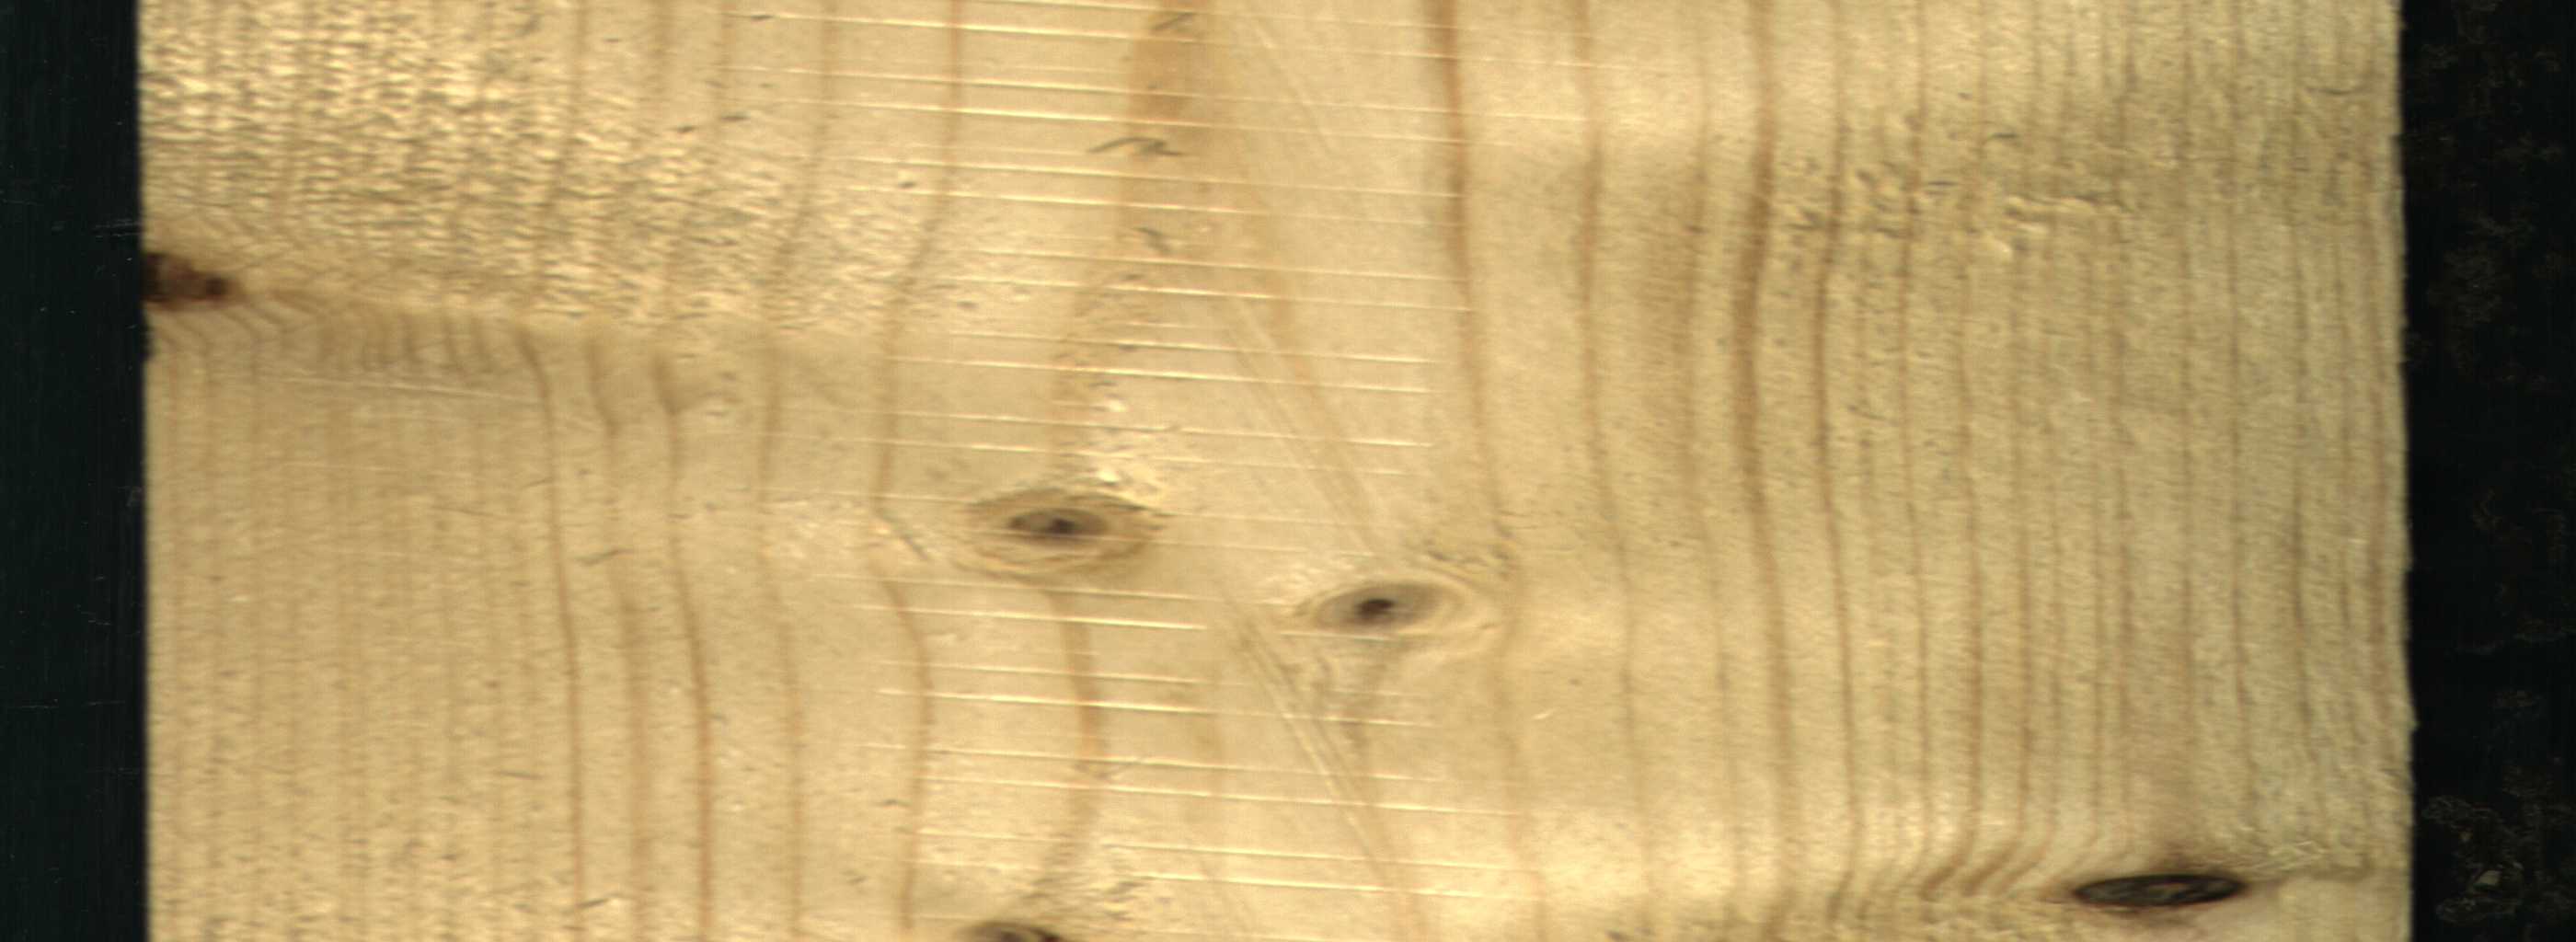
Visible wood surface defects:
Dead_Knot
Dead_Knot
Live_Knot
Live_Knot
Live_Knot